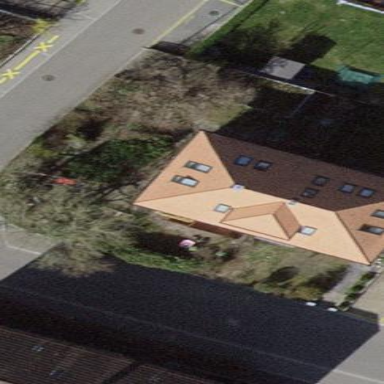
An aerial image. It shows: Building with gabled roof.